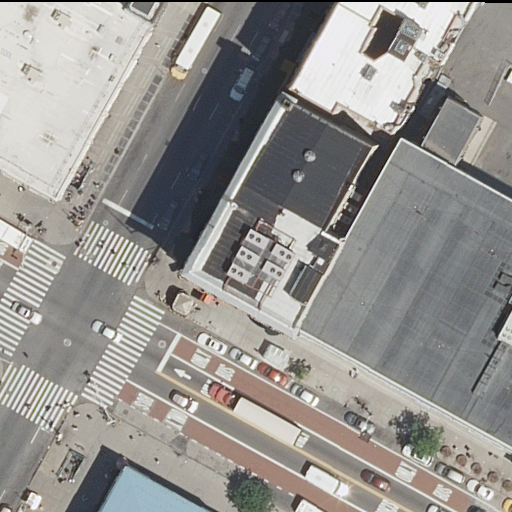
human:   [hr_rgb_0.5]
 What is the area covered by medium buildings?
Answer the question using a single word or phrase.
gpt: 467m2

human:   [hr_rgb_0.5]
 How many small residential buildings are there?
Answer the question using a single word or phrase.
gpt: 0

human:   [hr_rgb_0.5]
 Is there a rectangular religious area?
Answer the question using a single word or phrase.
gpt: no

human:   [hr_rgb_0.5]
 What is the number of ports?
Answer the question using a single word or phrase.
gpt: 0

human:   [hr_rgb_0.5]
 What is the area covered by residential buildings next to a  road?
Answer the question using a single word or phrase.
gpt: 2597m2

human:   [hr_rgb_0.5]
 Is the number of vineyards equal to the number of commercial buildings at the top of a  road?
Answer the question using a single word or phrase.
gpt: yes

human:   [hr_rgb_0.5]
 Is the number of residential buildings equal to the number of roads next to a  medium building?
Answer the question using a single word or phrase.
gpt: no

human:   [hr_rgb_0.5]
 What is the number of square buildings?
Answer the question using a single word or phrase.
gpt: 0

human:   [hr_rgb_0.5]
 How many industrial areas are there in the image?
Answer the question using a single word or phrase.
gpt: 0

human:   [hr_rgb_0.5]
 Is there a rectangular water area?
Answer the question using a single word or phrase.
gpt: no

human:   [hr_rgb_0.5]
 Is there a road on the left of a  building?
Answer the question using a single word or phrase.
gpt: yes

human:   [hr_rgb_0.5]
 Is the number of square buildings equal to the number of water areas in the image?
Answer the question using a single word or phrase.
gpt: yes

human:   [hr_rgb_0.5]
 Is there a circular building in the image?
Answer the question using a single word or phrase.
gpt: no

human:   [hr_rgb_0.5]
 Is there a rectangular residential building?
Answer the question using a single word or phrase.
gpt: yes

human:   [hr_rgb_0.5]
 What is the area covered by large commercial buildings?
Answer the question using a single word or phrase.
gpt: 0m2

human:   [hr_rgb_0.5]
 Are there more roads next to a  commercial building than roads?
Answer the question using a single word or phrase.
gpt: no

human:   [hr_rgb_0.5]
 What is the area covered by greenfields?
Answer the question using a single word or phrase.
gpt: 0m2

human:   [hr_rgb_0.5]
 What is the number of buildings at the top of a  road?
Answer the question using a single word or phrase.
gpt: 3

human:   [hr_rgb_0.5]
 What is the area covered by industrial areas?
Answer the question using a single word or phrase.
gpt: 0m2

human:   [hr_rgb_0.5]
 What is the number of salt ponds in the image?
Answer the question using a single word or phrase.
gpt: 0

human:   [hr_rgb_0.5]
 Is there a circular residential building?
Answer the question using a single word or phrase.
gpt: no

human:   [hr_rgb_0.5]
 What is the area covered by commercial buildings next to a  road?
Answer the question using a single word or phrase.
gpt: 0m2

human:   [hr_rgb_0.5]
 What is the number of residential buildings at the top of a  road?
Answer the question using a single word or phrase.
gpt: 3

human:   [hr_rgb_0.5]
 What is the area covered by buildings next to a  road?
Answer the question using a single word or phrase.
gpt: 2597m2

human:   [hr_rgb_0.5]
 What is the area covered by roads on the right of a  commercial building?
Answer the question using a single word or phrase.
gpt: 0m2

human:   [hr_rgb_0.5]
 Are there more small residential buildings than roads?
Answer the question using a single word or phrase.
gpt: no

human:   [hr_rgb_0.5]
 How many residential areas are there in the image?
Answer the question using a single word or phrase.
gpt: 0

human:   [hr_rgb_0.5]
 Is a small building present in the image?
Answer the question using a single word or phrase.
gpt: no

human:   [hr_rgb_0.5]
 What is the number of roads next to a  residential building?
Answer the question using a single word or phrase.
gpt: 4

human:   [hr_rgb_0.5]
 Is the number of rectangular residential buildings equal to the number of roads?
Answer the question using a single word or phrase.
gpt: yes

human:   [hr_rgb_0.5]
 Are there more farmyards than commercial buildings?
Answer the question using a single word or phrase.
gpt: no

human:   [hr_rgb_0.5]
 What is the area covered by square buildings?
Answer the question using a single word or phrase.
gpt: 0m2

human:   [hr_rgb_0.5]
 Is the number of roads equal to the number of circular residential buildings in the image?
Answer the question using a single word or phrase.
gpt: no

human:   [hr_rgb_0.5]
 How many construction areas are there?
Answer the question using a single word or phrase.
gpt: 0

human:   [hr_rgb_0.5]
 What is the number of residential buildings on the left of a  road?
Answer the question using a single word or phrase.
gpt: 1

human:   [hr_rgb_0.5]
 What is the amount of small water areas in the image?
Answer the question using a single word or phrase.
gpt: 0